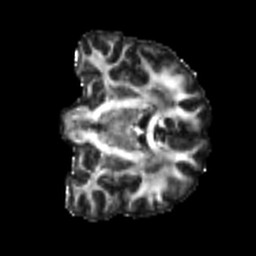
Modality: FA
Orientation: coronal
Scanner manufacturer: siemens
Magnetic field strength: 3 T
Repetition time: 4 s
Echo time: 0.0594 s